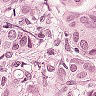
Metastatic tissue present: yes